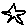
Label: star